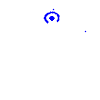
Particle: pion